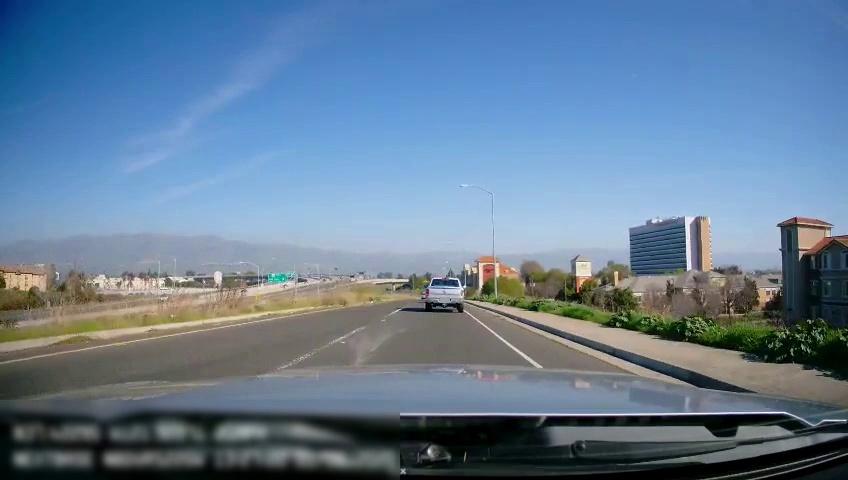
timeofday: Day
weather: Sunny
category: Drivable Space
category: Drivable Space
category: Drivable Space
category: Vehicles | Truck
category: Lanes | Current Lane
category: Lanes | Current Lane
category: Lanes | Opposite Lane
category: Lanes | Alternate Lane
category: Traffic | Signs